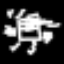
Label: fork